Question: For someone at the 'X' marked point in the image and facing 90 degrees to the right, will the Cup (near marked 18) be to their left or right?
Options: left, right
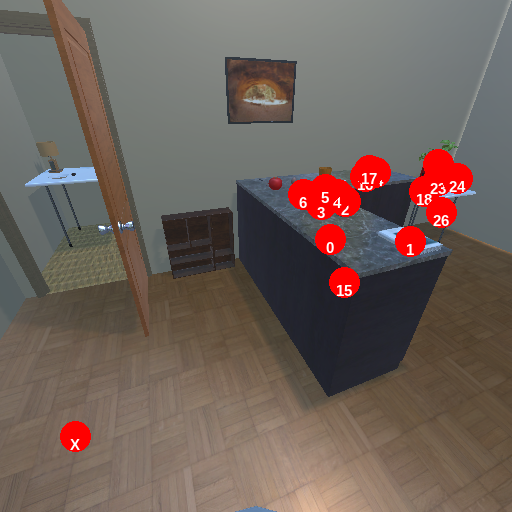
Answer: left